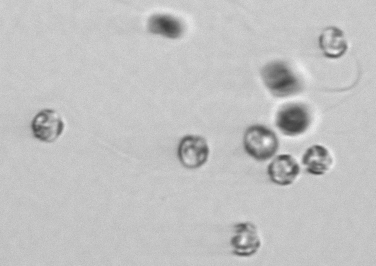
Label: Thalassiosira_sp_aff_mala